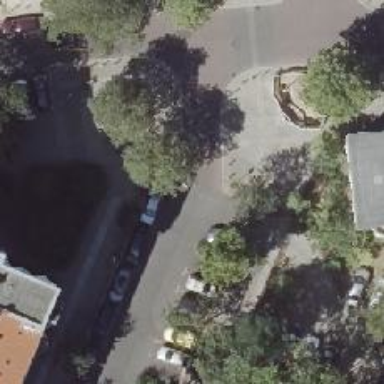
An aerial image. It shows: Living street with asphalt surface. There is parking lane on the right and parking on the street side on the left.